Question: I want to plot temperature data over time, with the x axis: "08-01", "09-01", "10-01", "11-01", "12-01", "01-01", "02-01", "03-01"
Rather then: "01-01", "02-01", "03-01", "08-01", "09-01", "10-01", "11-01", "12-01", which R is doing.
My data looks like the following- my x axis uses the Month_day column. Unique values in this column are: "08-01", "09-01", "10-01", "11-01", "12-01", "01-01", "02-01", "03-01".
'''
> head(upstream)
Date daily_aveTempC Moving_Average_7day Year Month Day Month_day monthAbb Migration EmbryoDev
1 2007-08-01 13.49556 13.94947 2007 08 01 08-01 Aug Upstream
2 2007-08-02 13.44325 13.74864 2007 08 02 08-02 Aug Upstream
3 2007-08-03 12.93881 13.56086 2007 08 03 08-03 Aug Upstream
4 2007-08-04 12.78937 13.41106 2007 08 04 08-04 Aug Upstream
5 2007-08-05 13.13963 13.29029 2007 08 05 08-05 Aug Upstream
6 2007-08-06 13.11844 13.19651 2007 08 06 08-06 Aug Upstream
'''
I have the following code that plots Month_day (x axis) vs Moving Average 7day (y axis).
'''
png(paste0(read_out_final, "Migration_Upstream_7day_MovingAve_Sal_4.png"), res=300, width = 15, height = 8, units = "in")
ggplot(data=upstream, aes(x=as.factor(Month_day), y=factor(Moving_Average_7day, levels=upstream$Month_day), color=Year, group=Year)) +
geom_line(size=1) +
theme_bw() +
scale_y_continuous(n.breaks = 20,
limits=c(1,20)) +
scale_x_discrete(breaks = upstream$Month_day[grep("0*-01", upstream$Month_day)]) +
theme(axis.text.x = element_text(angle = 90, vjust = 0.5, hjust=1)) +
labs(title="Salmon Creek 4: Upstream Migration from August to March",
x="Date",
y="Temperature (7-Day Rolling Average degrees C)")
dev.off()
'''
This plots the data: "01-01", "02-01", "03-01", "08-01", "09-01", "10-01", "11-01", "12-01".
But I want the data plotted: "08-01", "09-01", "10-01", "11-01", "12-01", "01-01", "02-01", "03-01"

I've seen solutions to this issue using the plot() function, but not for ggplot.
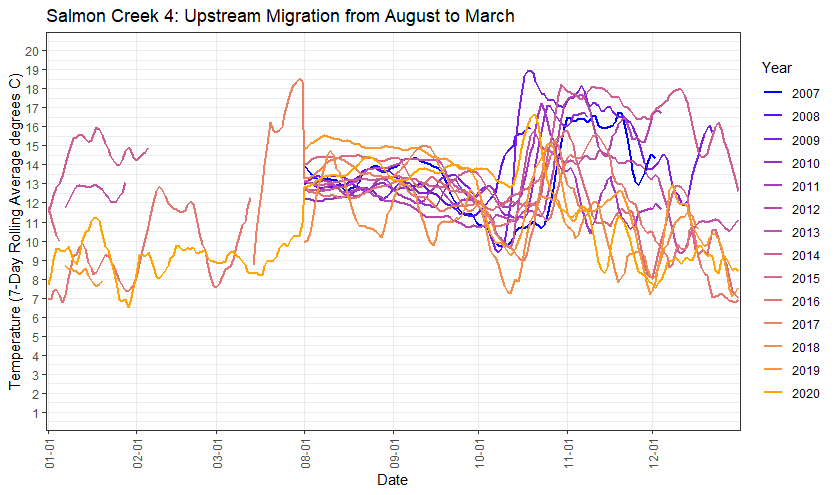
Answer: Almost every question on 'ggplot2' that includes can be resolved by using 'factor(., levels=)', and explicitly controlling the order of the levels.
'''
dat <- data.frame(dt = seq(as.Date("2020-08-01"), as.Date("2021-04-01"), by="month"), y = 1:9)
dat$MonDay <- format(dat$dt, format = "%m-%d")
dat
# dt y MonDay
# 1 2020-08-01 1 08-01
# 2 2020-09-01 2 09-01
# 3 2020-10-01 3 10-01
# 4 2020-11-01 4 11-01
# 5 2020-12-01 5 12-01
# 6 2021-01-01 6 01-01
# 7 2021-02-01 7 02-01
# 8 2021-03-01 8 03-01
# 9 2021-04-01 9 04-01
library(ggplot2)
ggplot(dat, aes(MonDay, y)) + geom_point()
'''
<URL>
This is because 'ggplot2' looks to order its variables; if numeric or integer, it's easy; if character, then it sorts it lexicographically, and it seems clear that '"08-01"' comes '"04-01"' (despite the fact that the strings were formed from an object that had the opposite ordering).
'''
dat$MonDay <- factor(dat$MonDay, levels = unique(dat$MonDay[order(dat$dt)]))
ggplot(dat, aes(MonDay, y)) + geom_point()
'''
<URL>